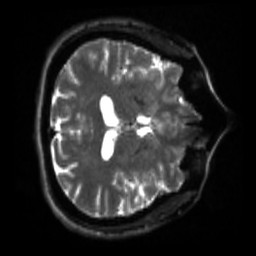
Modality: sbref
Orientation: axial
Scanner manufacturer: siemens
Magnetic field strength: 3 T
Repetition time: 4 s
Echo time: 0.0594 s